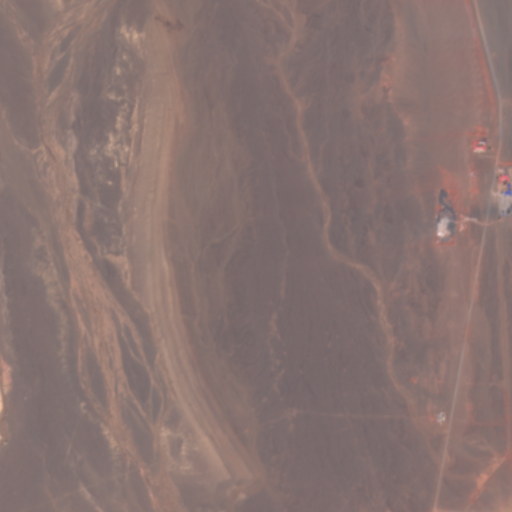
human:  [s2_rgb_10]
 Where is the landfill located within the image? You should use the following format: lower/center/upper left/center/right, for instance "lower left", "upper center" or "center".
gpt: The landfill is located in the center right of the image.
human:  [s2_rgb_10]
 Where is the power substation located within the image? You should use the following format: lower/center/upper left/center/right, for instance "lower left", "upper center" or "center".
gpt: The power substation is located in the lower right of the image.
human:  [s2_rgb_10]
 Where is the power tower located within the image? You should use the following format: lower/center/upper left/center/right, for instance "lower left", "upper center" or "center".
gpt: The power tower is located in the lower of the image.
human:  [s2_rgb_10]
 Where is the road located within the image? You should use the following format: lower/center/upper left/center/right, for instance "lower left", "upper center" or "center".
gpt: There is no road in the image.